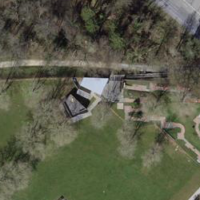
EUNIS habitat code: 53
Species observed at this site:
Corylus avellana
Clematis vitalba